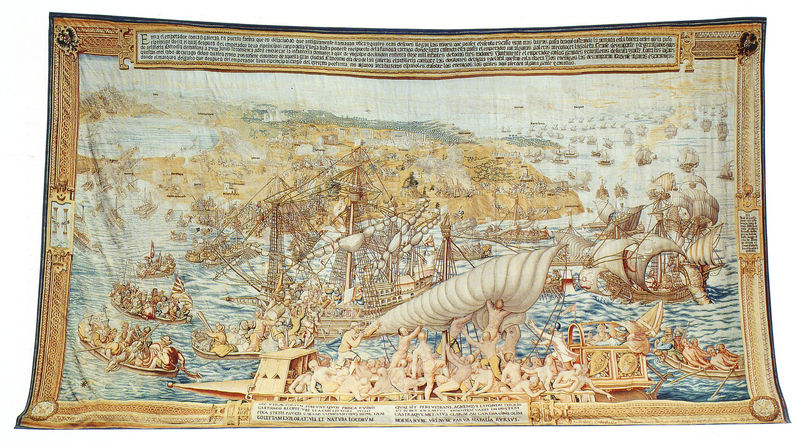
Titel: Der Tunis-Feldzug Karls V.; Die Landung am Kap von Karthago
Künstler: Jan Cornelisz Vermeyen
Institution: Madrid, Palacio Real, Patrimonio Nacional
Schlagwörter: meer, leute, boote, schiffe, segel, gobelin, wandteppich, segler, matrosen, wandteppisch, viele leute, gobeline, seefaher